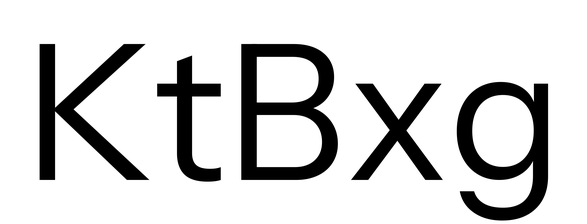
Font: InstrumentSans_Regular